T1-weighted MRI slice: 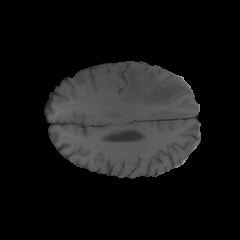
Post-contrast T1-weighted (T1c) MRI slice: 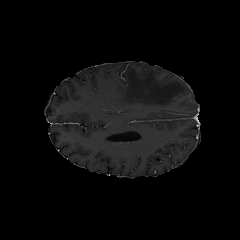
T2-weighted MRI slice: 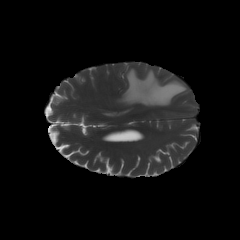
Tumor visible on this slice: yes